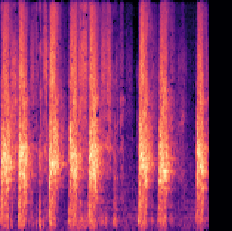
Sound class: Dog